Brain MRI, t2w sequence, axial 2D slice.
Patient: age 33, sex F, weight 95 kg, height 1.95 m
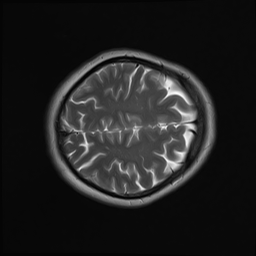